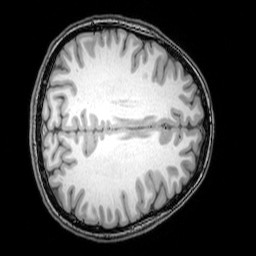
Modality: T1w
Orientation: axial
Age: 22
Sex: female
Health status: healthy
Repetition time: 0.081 s
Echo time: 0.037 s